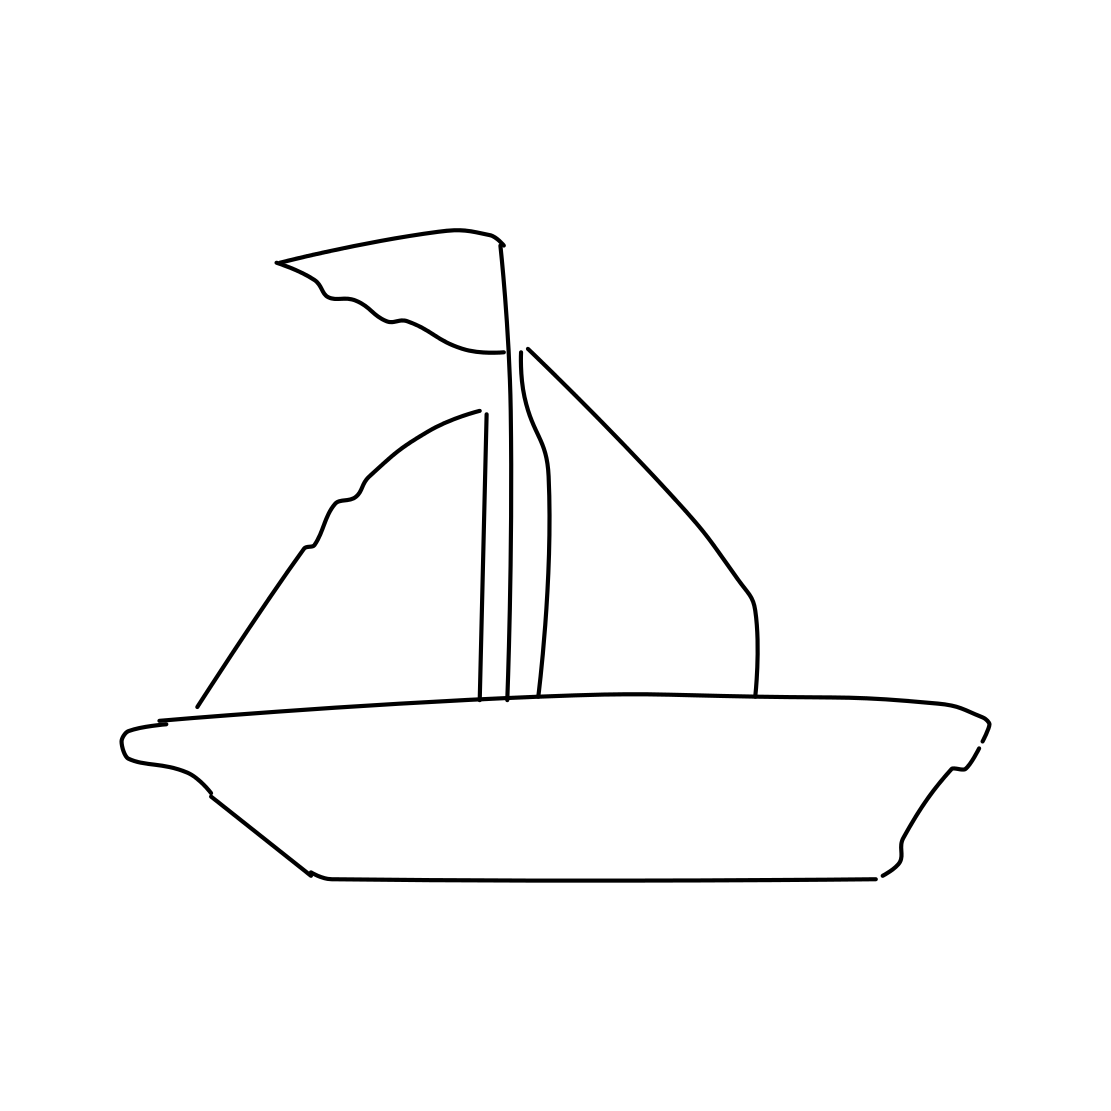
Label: sailboat